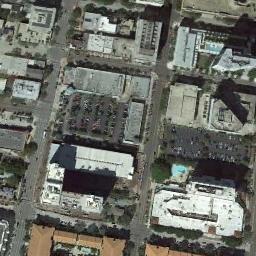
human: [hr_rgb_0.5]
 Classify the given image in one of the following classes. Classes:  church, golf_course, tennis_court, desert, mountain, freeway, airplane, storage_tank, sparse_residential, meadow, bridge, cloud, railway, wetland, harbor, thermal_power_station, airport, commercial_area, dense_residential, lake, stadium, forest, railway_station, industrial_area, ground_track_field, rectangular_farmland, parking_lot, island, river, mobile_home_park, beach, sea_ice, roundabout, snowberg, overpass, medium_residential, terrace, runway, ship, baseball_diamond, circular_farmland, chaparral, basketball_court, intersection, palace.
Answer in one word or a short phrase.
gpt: commercial_area